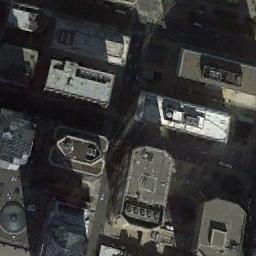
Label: commercial_area